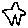
Label: star